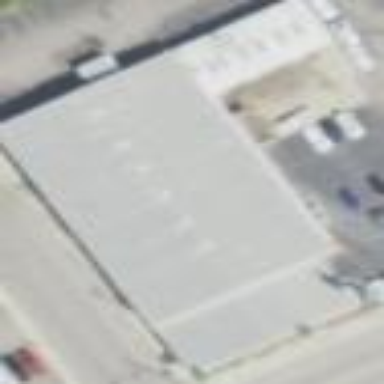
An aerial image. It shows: Building housing car shop.